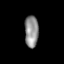
Tissue: lung
Cell type: Epithelial cells
Senescence score: 0.1364
Nuclear area (px): 426
Mean DAPI intensity: 144.81